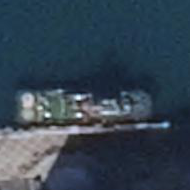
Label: civil